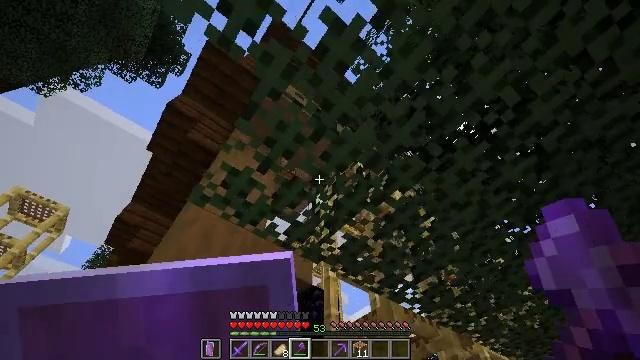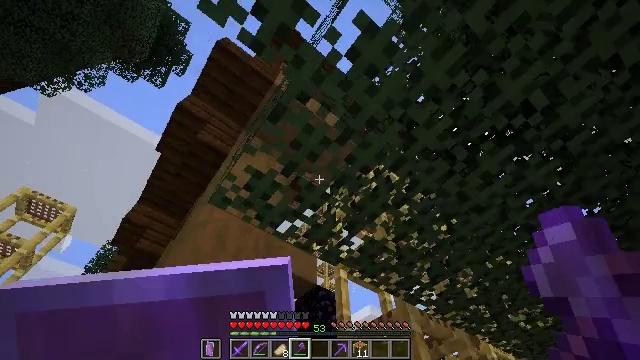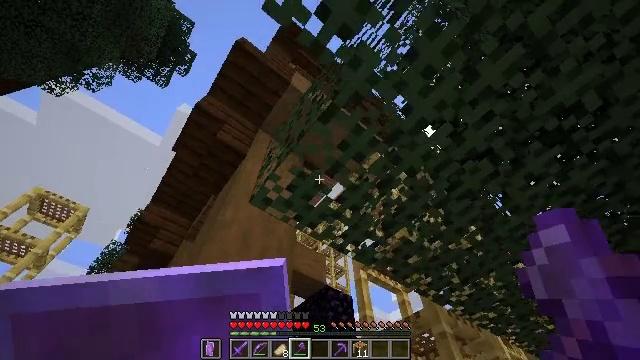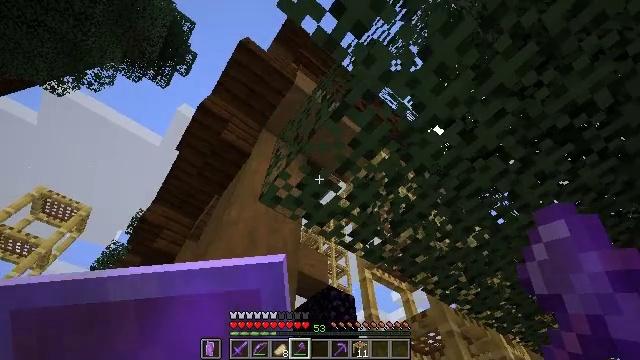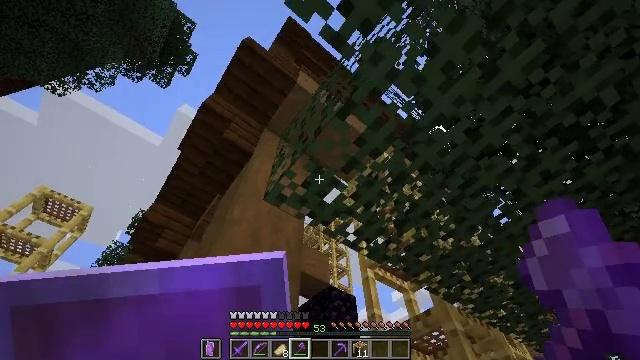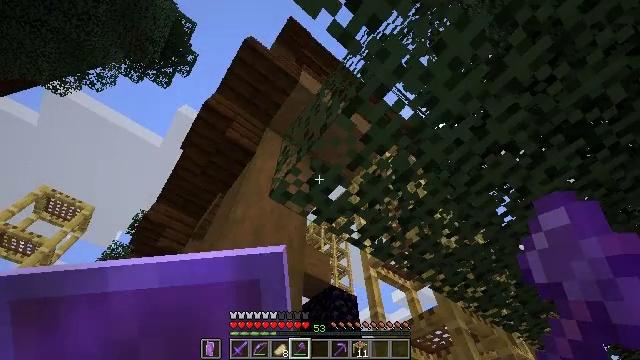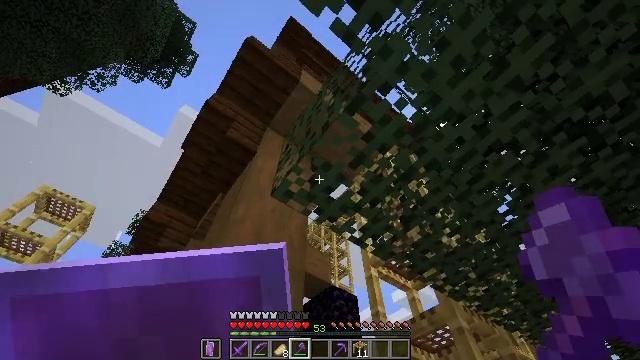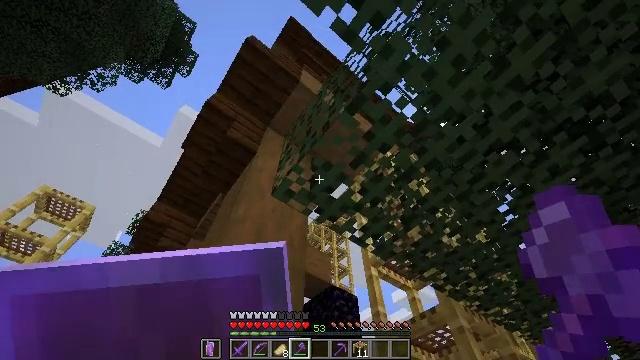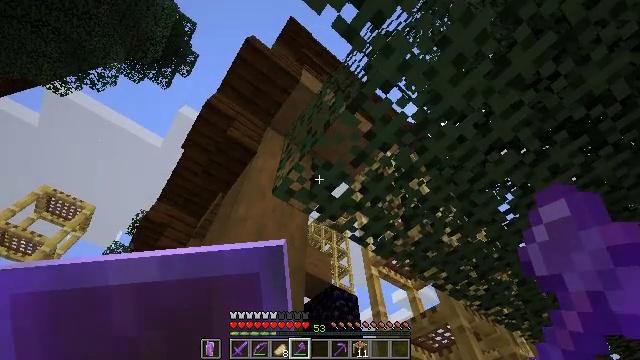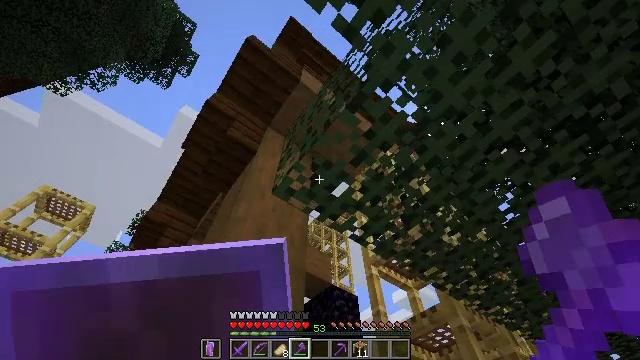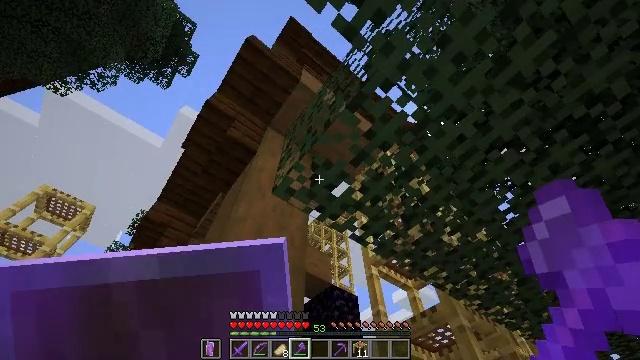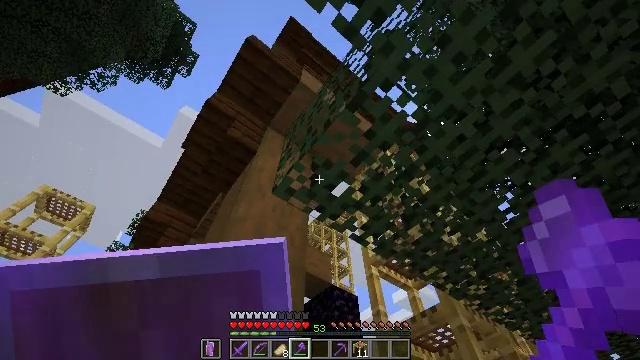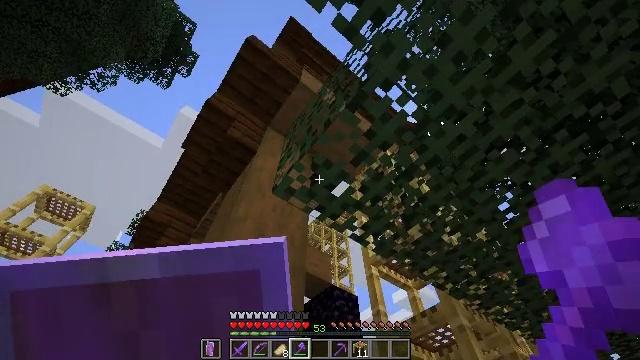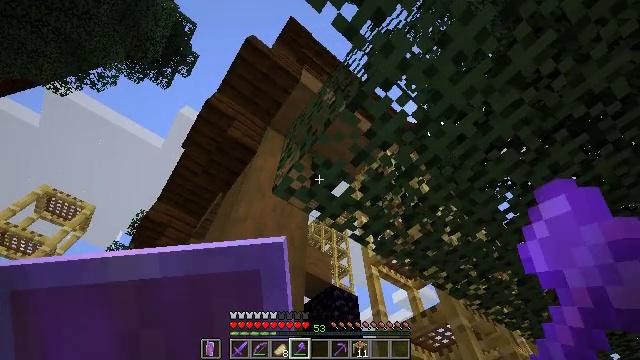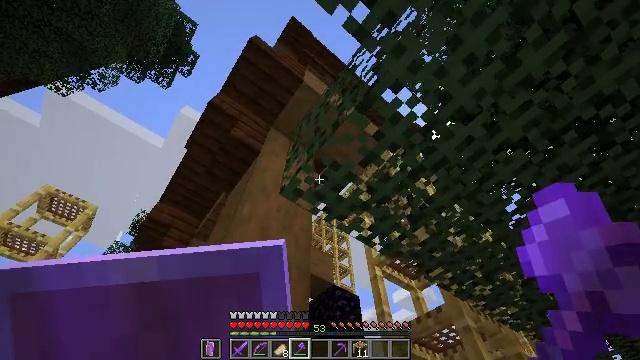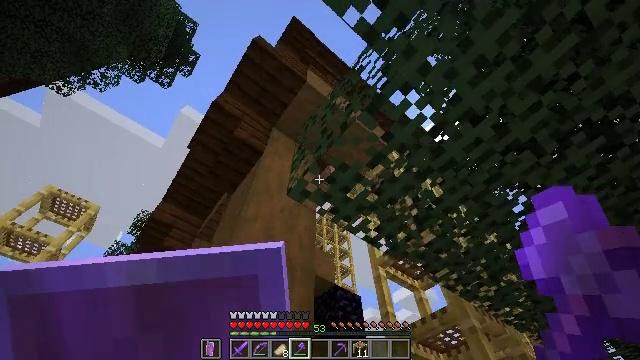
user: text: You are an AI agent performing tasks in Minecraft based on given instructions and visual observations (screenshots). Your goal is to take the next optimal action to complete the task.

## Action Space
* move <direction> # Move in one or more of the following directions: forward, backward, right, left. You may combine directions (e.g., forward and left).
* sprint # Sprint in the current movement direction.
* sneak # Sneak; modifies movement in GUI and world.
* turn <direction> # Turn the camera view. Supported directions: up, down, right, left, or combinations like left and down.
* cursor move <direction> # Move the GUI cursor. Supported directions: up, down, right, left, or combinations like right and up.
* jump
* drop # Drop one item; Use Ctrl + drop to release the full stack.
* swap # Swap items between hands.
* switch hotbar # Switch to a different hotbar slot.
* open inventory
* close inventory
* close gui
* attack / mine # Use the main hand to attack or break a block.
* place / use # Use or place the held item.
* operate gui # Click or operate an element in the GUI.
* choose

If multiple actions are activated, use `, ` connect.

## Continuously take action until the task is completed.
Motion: motion action
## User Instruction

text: Collect spruce leaves for landscaping.
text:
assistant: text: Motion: move left
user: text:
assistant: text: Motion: no_op
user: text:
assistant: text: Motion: no_op
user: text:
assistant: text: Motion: no_op
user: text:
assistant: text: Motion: no_op
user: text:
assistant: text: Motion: no_op
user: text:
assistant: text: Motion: no_op
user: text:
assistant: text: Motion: no_op
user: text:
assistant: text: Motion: no_op
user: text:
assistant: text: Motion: no_op
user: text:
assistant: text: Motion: no_op
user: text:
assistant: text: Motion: no_op
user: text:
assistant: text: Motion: no_op
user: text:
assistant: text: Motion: move left
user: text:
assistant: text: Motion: move left
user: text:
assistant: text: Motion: move left
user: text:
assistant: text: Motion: move left
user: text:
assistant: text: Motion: move left, turn right and down
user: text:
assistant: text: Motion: turn right
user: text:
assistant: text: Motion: turn right
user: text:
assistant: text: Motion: no_op
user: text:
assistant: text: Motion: no_op
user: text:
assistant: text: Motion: no_op
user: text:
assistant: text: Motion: no_op
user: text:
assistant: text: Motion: no_op
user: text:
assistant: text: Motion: no_op
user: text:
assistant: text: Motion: no_op
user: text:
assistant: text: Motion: turn down
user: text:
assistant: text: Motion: turn down
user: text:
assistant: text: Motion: move back, jump